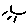
Label: sun